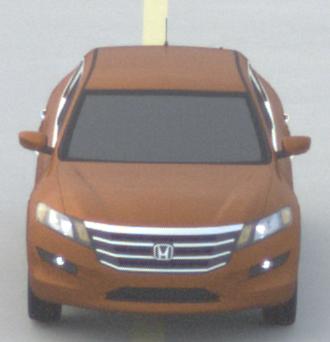
Make: Honda
Model: Crosstour
Detailed model: -
Model produced from: 2009
Model produced until: 2012
Doors: 4
Color: orange
Road condition: dry road
Daytime: morning or afternoon
Contrast: low contrast